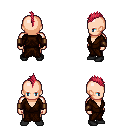
a pixel art fantasy rpg character, male body template, human, light skin, brown robe, teal pants, ruby red mohawk hairstyle, leather bracers, black shoes, four views (front, back, left, right), 2x2 character sprite sheet, small pixel art, hard edges, no anti-aliasing